Interaction volume radius: 10 \u00c5
Interaction volume height: 20 \u00c5
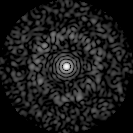
Disorder parameter: 0.8037